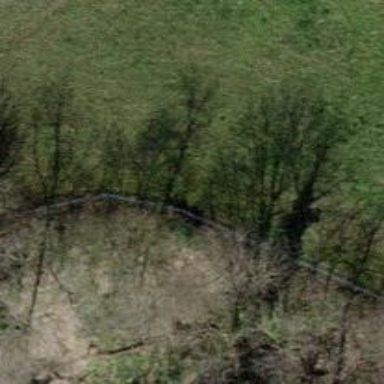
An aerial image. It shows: Fence.